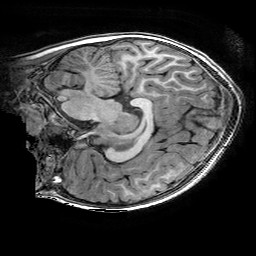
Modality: T1w
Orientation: sagittal
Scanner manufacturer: ge
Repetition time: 0.008096 s
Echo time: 0.00318 s